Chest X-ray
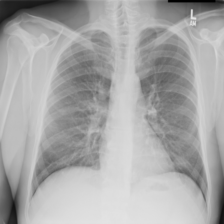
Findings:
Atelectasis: negative
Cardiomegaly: negative
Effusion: negative
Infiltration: negative
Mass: negative
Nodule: negative
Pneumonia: negative
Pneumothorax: negative
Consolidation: negative
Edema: negative
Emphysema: negative
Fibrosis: negative
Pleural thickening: negative
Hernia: negative